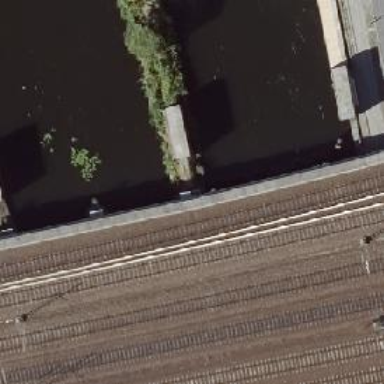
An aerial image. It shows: Bridge for light rail electrified railway.